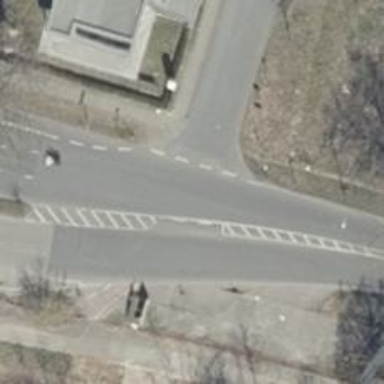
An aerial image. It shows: Primary highway with asphalt surface and dual carriageway.